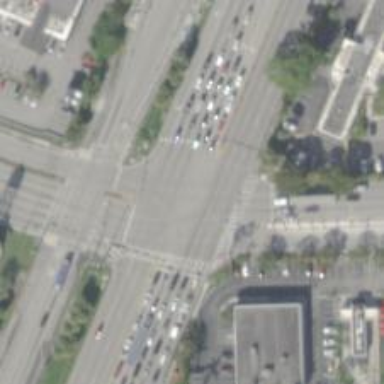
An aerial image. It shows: Tertiary road with asphalt surface. There is separate sidewalk along the road.